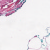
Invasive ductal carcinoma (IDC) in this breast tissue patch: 0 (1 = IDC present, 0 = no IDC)